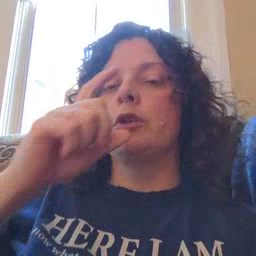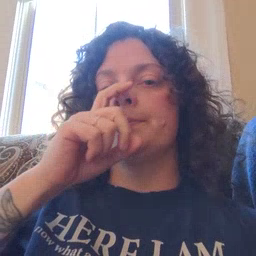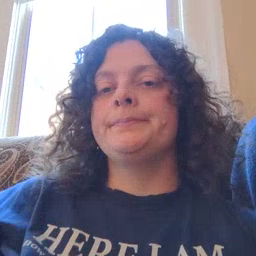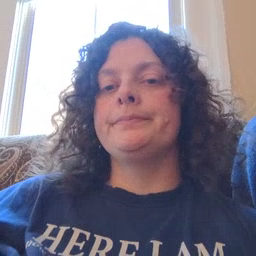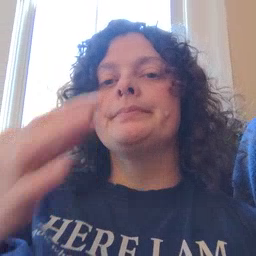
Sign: doll